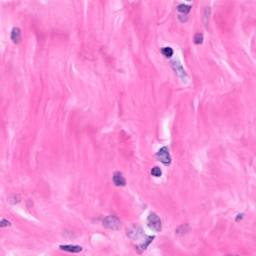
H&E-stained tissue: Breast